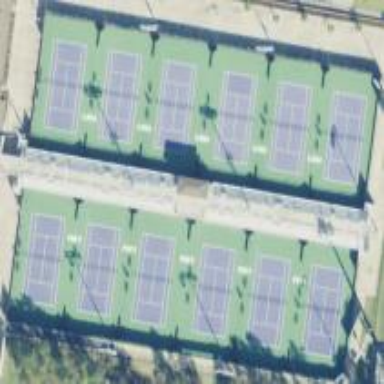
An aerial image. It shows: Tennis court on pitch designated for leisure land.